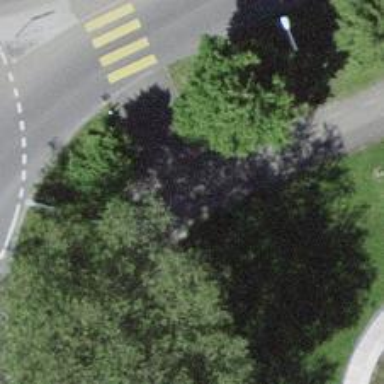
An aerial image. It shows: Footway.